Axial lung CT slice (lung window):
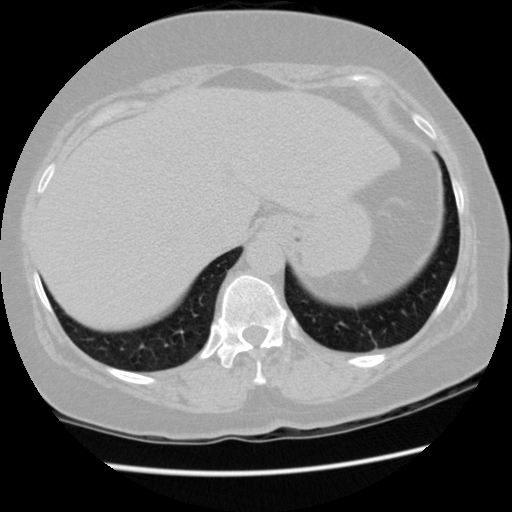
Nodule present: no